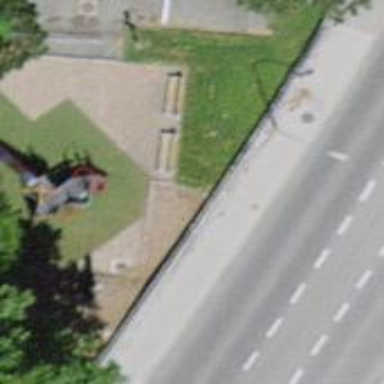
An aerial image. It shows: Brown bench.